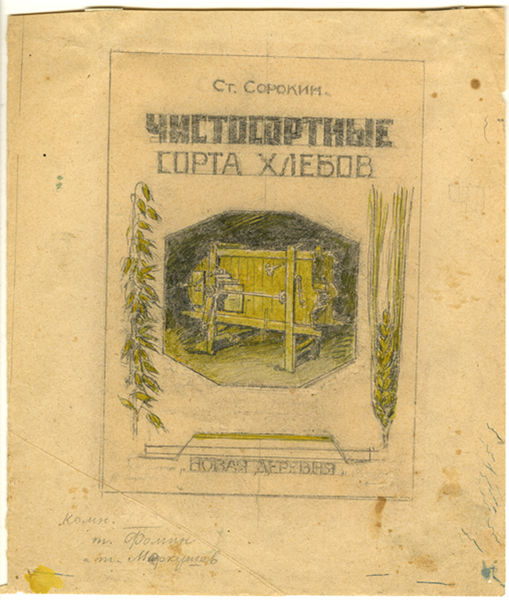
Titel: Design for a Book Cover: Pure Varieties of Bread Grains by St. Sorokin, Design for a Book Cover: Pure Varieties of Bread Grains by St. Sorokin
Standort: Amherst (Massachusetts, USA)
Institution: Mead Art Museum, Amherst College
Schlagwörter: black, green, yellow, wood, roman, plants, paper, door, leaves, pencil, book, gelb, script, holz, poster, russian, soviet, buch, sign, agriculture, maschine, wheat, farming, poles, greenery, title, cover, title page, swedish, communism, grain, russisch, heft, korn, getreide, vergilbt